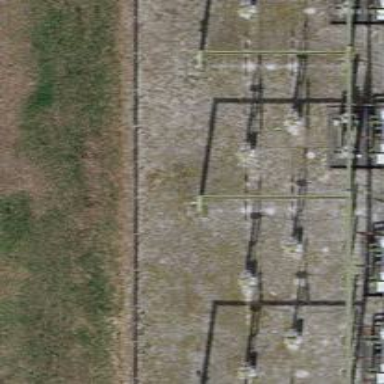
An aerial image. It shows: Switch for power supply.